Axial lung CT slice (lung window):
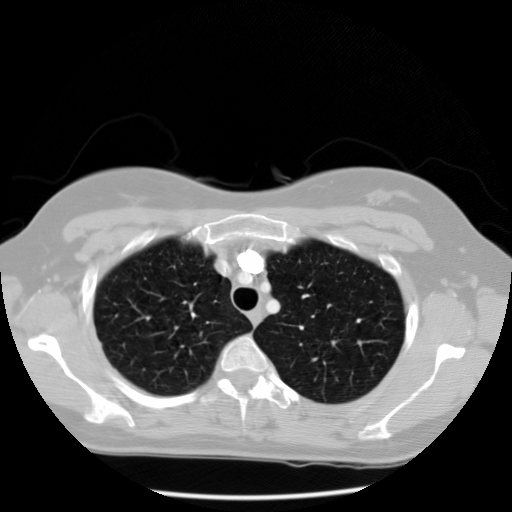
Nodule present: no